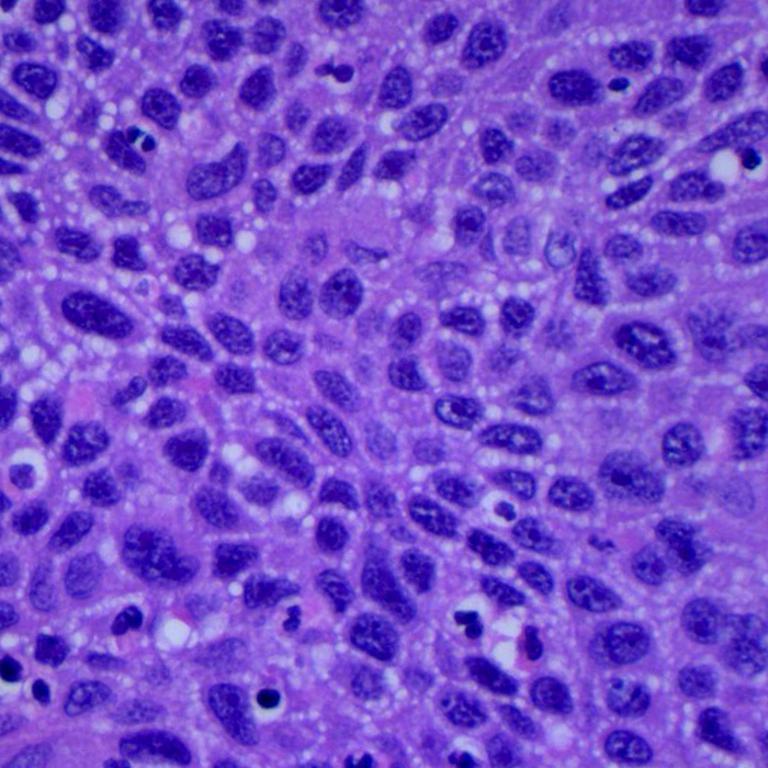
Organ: lung
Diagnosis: squamous carcinomas